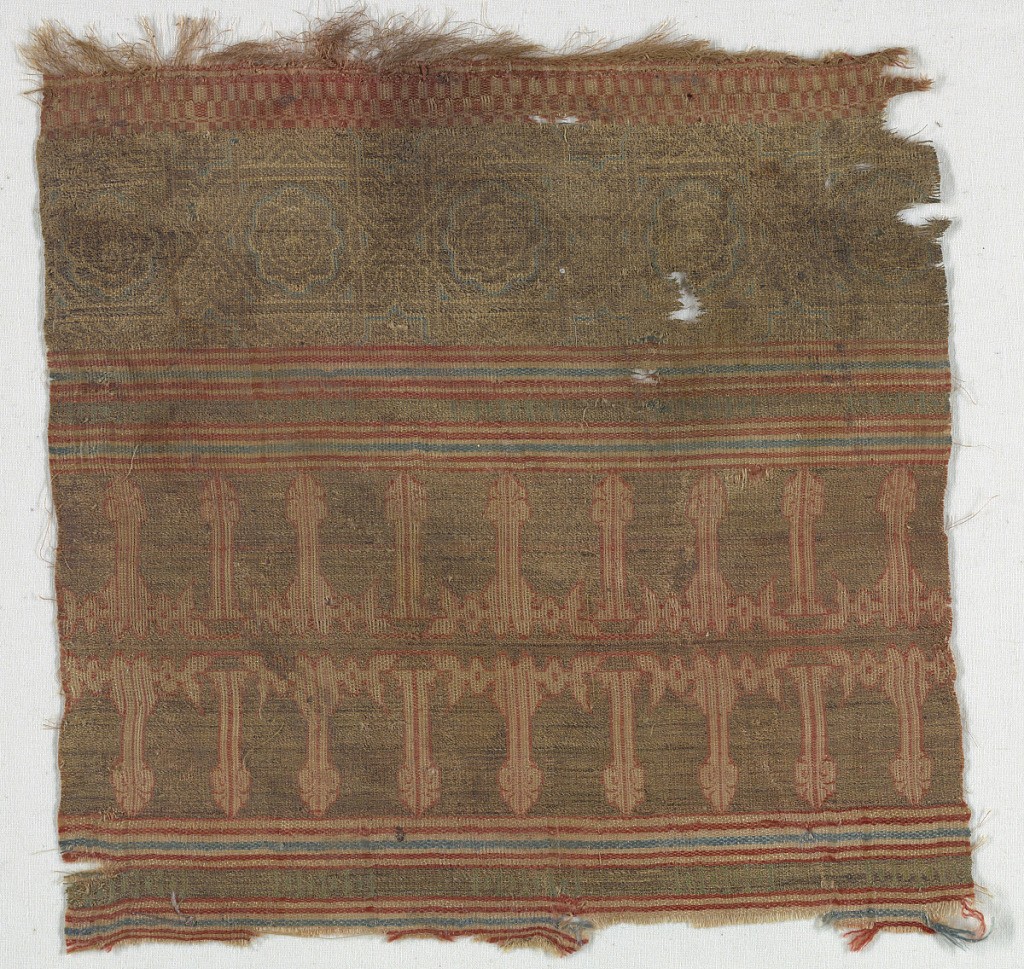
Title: Fragments
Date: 13th century
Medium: silk, metallic thread Technique: complementary weft plain weave
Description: Two fragments from a mantle, one with border